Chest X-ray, AP view. Patient: 31 years old, sex M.
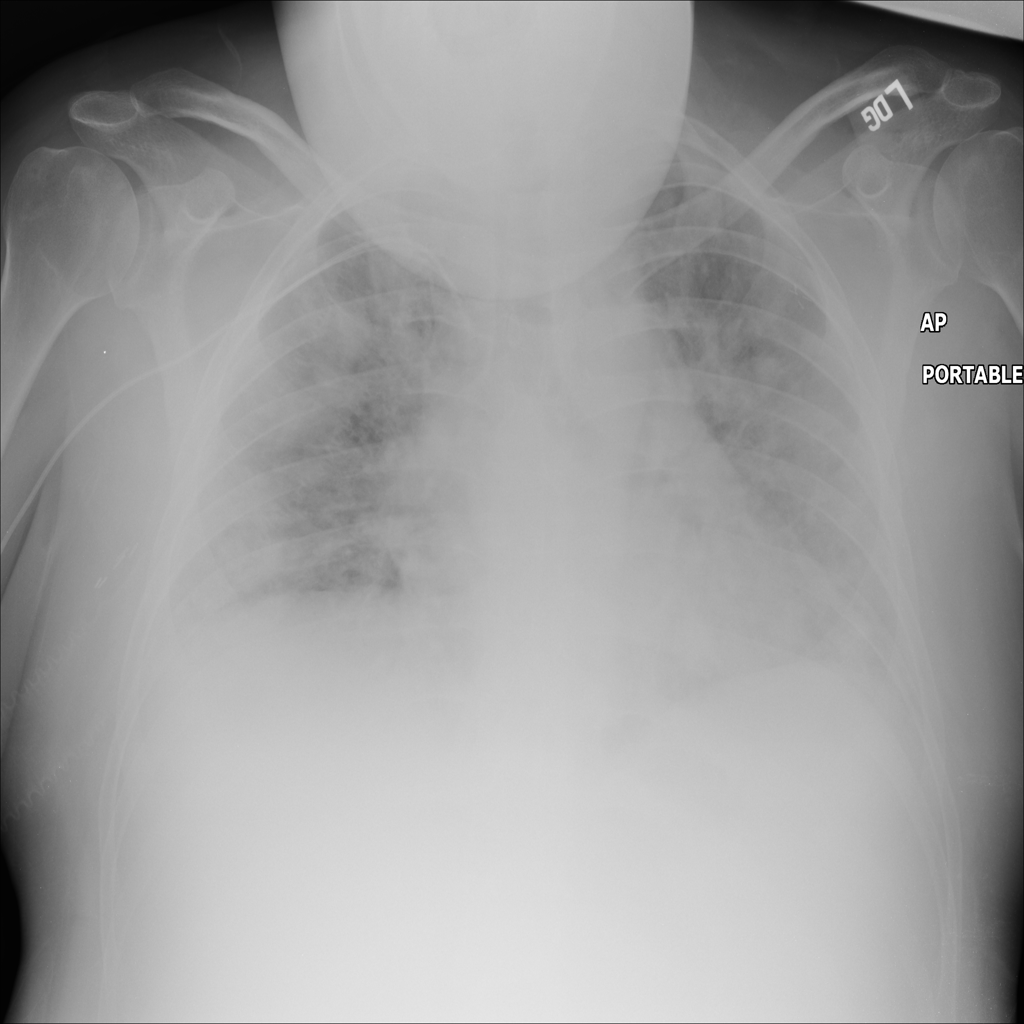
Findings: Infiltration